Question: I came across this neat little content box with this header :

When I realized that it is similar to something I want to do on my website. Upon looking at the source I noticed they used an image rather than just CSS. I realize that I can use an image but this really defeats the efficiency. I was wondering if anyone knew how to do this through just plain CSS?
My attempt to do so ended with me not being able to bend the border. For example, here is what I tried:
'''
<style>
#container {
border: 1px solid black;
}
#header {
background: red;
border-top: 1px solid black;
border-bottom: 1px solid black;
border-left: 1px solid black;
}
#box {
padding: 10px;
}
</style>
<body>
<div id="container">
<span id="header">test</span>
<div id="box">
test
</div>
</div>
'''
Unfortunately, that looks nothing like how they did it. Also, I'm not even sure if it is good to use a span or not. But in this case, I think it is, because more content could be added to the right of the box rather than the div take up all the line (I think). Does anyone know a better way of doing it?
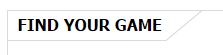
Answer: You can use one pseudo element and border to create the lines :
<URL>
output :

'''
span{
position:relative;
display:inline-block;
overflow:hidden;
padding:.5em 5em 1.5em .5em;
border-top:1px solid #ccc;
border-left:1px solid #ccc;
}
span:before{
content:'';
position:absolute;
width:100%; height:100%;
right:1em;bottom:1em;
border-bottom:1px solid #ccc;
border-right:1px solid #ccc;
webkit-transform-origin: 100% 0;
-ms-transform-origin:100% 0;
transform-origin:100% 0;
webkit-transform: skewX(-45deg);
-ms-transform: skewX(-45deg);
transform: skewX(-45deg);
}
'''
'''
<span>FIND YOUR IMAGE</span><br/>
<span>short</span><br/>
<span>FIND YOUR IMAGE and another longer one</span><br/>
<span>FIND YOUR IMAGE and another longer one<br/>FIND YOUR IMAGE and another longer one</span>
'''